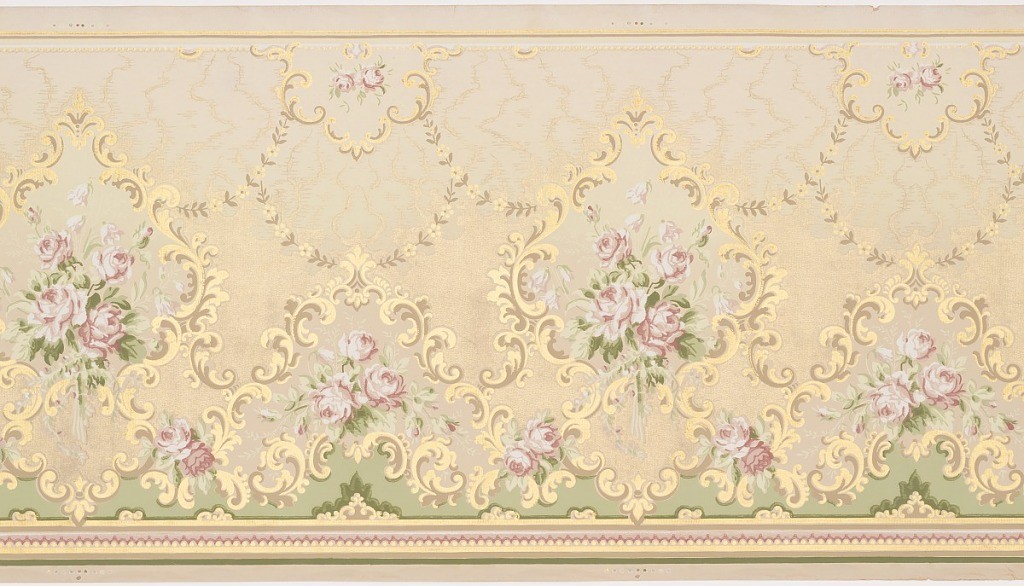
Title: Frieze
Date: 1905–1915
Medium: Machine-printed paper, ribbed ground
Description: Large medallions containing floral bouquets, alternating with smaller bouquets. Background simulates moire. Printed in red, white, green and metallic gold.